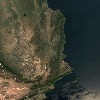
Label: land